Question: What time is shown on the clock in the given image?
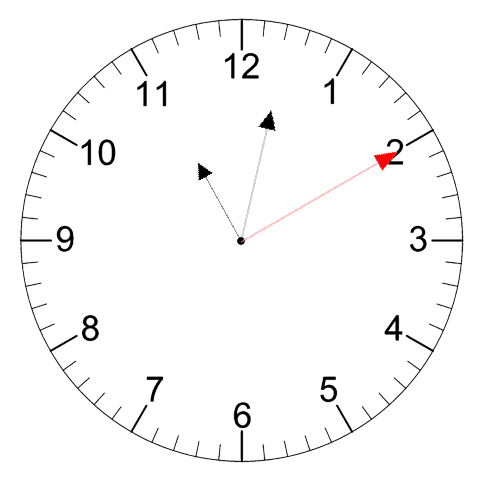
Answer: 11:02:10